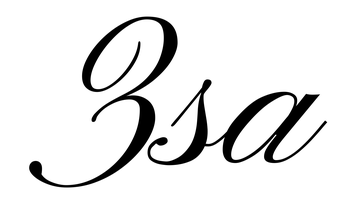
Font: PinyonScript-Regular